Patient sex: F
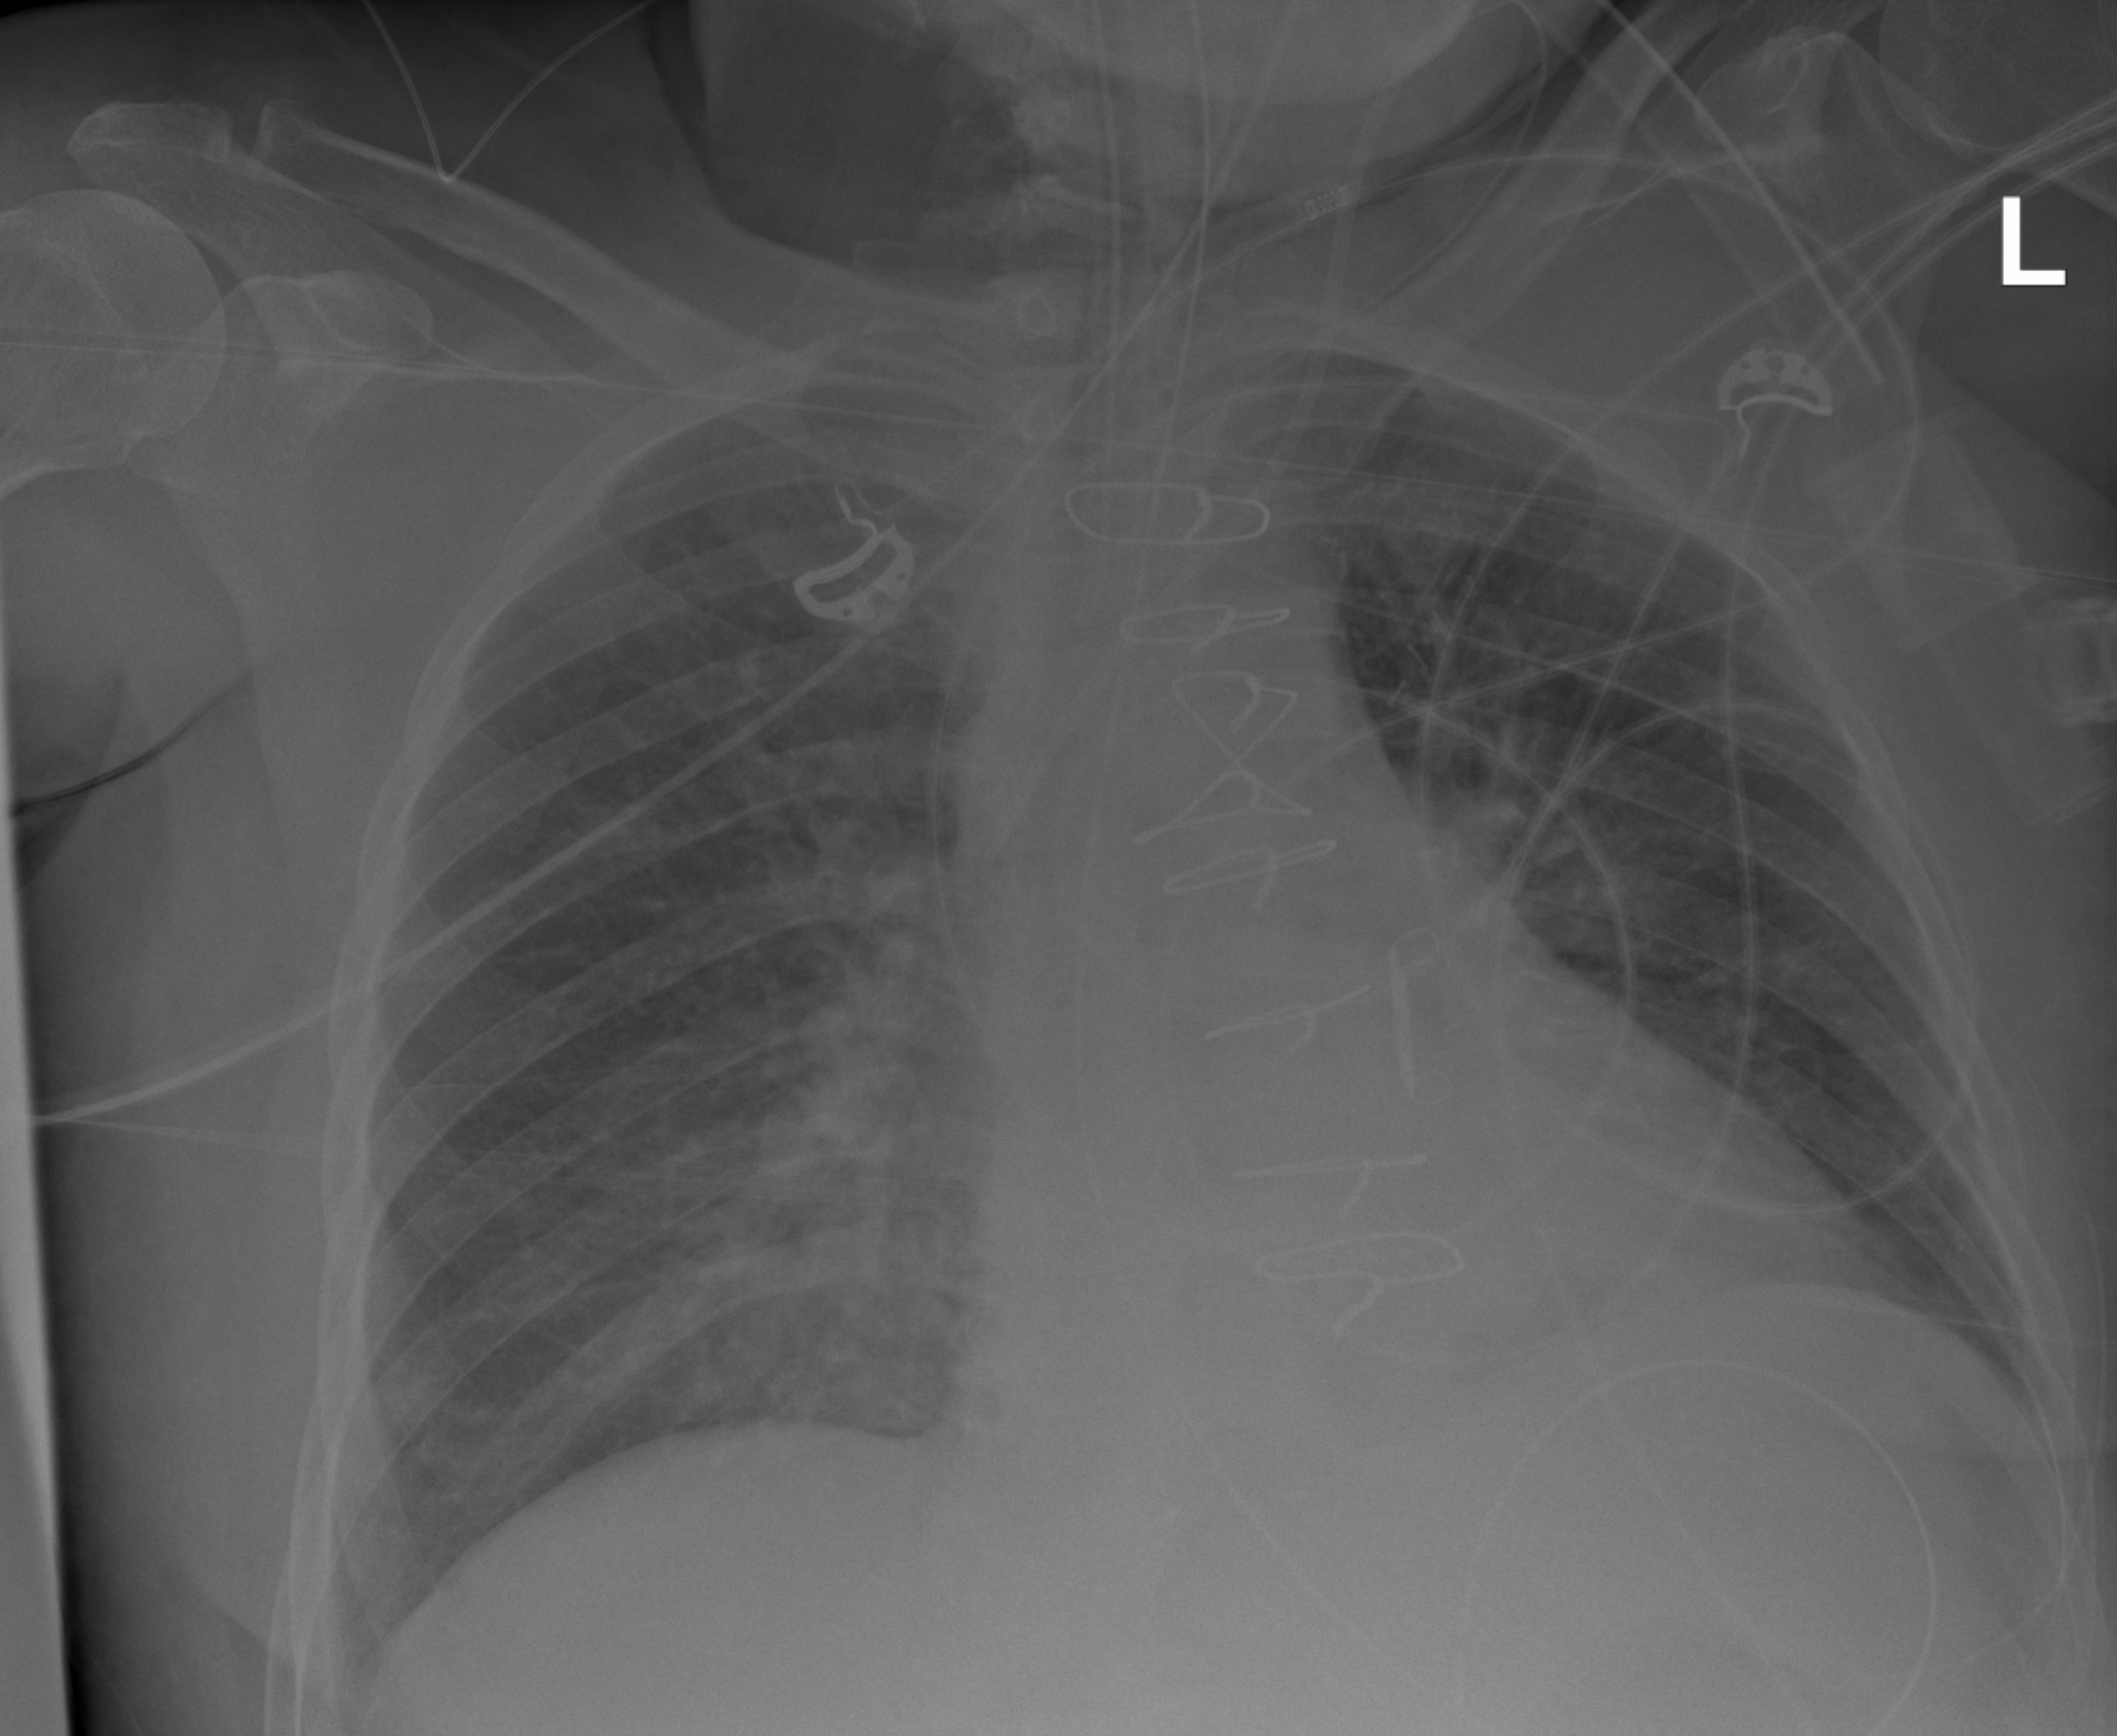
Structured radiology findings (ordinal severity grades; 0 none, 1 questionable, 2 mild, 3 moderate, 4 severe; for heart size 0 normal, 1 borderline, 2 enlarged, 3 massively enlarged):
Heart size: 1
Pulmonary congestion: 2
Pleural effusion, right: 1
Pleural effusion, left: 0
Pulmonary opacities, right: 2
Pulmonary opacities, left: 0
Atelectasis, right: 2
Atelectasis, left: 2